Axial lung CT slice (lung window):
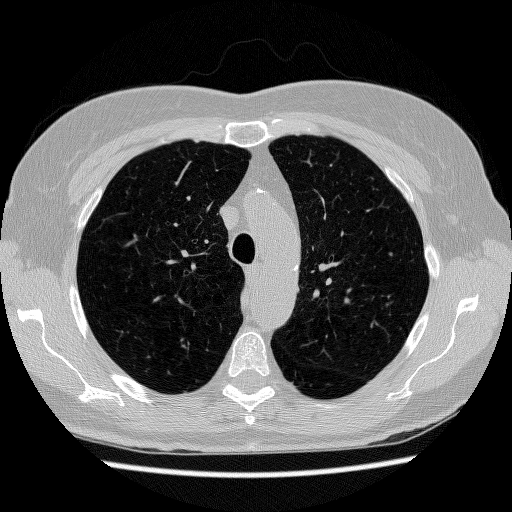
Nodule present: no